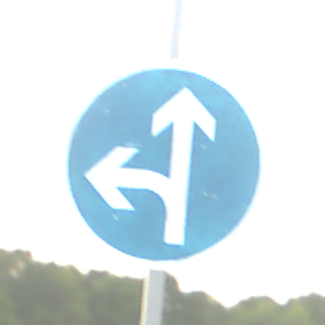
Verkehrszeichen: VorgeschriebeneFahrtrichtungGeradeausOderLinks
Umgebung: Outdoor, RoadRail
Tageszeit: SunriseSunset
Wetter: PartlyCloudy
Licht: Natural
Jahreszeit: NotSpecified
Kontrast: LowContrast